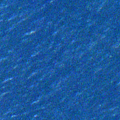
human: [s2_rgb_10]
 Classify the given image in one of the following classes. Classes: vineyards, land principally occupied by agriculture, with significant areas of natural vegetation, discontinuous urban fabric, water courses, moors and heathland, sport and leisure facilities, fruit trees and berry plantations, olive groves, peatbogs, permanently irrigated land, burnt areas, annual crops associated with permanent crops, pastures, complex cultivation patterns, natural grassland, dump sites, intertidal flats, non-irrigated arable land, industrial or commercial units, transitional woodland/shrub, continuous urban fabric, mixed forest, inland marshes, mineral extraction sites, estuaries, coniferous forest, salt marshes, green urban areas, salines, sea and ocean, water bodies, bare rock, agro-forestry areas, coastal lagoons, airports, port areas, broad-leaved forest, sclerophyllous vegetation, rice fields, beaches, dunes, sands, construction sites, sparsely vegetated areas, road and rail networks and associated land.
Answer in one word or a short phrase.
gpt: sea and ocean